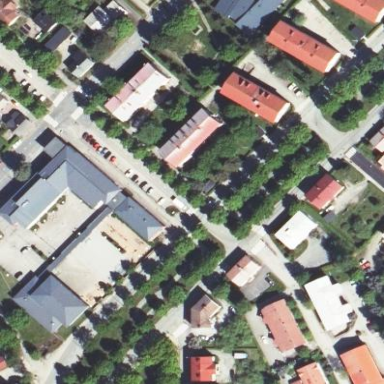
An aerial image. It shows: School building.